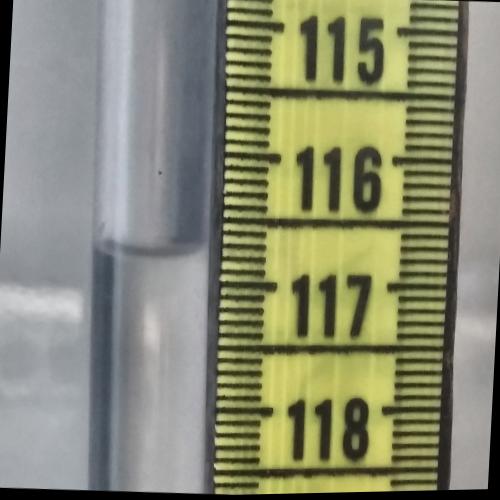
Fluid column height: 116.7 cm